Interaction volume radius: 5 \u00c5
Interaction volume height: 10 \u00c5
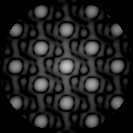
Disorder parameter: 0.01797